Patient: sex M, age 64
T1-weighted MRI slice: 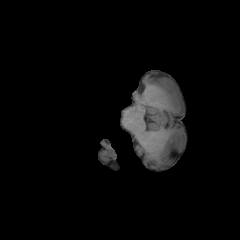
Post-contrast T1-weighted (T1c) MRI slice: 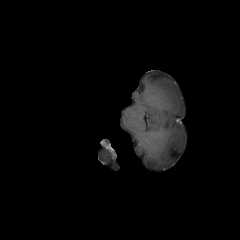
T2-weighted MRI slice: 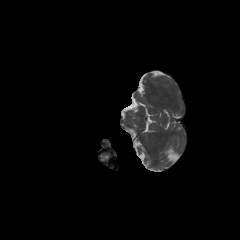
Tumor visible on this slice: no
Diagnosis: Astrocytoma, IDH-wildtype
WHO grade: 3